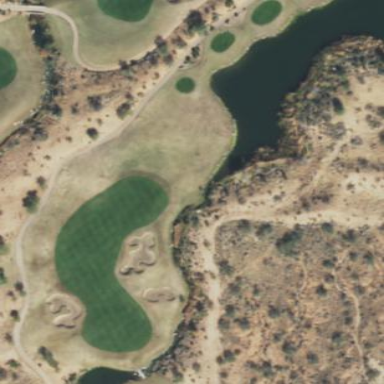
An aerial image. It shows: Rough grassy area used for golf.